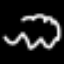
Label: squiggle